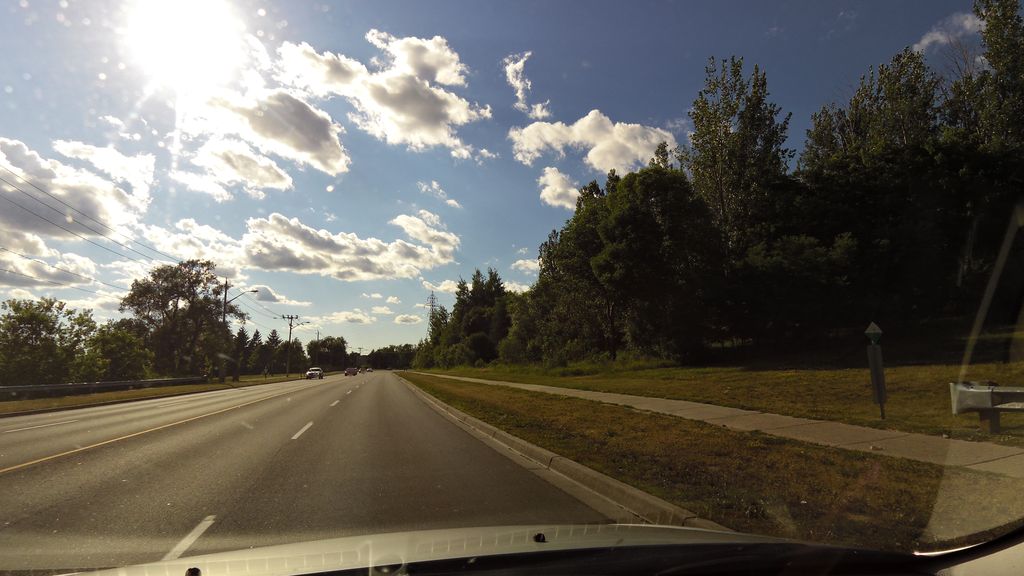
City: kitchener-waterloo